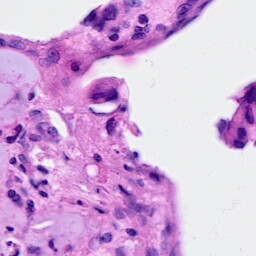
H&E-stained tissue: Breast